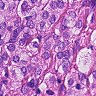
Metastatic tissue present: yes